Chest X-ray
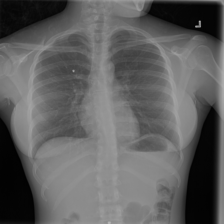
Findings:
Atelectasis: negative
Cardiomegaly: negative
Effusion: negative
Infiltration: positive
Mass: negative
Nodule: negative
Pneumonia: negative
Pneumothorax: negative
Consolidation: negative
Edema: negative
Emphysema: negative
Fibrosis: negative
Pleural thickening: negative
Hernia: negative